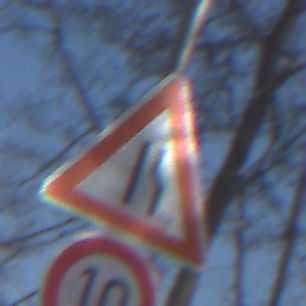
Verkehrszeichen: EinseitigVerengteFahrbahnRechts
Zusatzzeichen unten: Geschwindigkeit10
Umgebung: Outdoor, Special
Tageszeit: MorningAfternoon
Wetter: Clear
Licht: Natural
Jahreszeit: Winter
Kontrast: HighContrast